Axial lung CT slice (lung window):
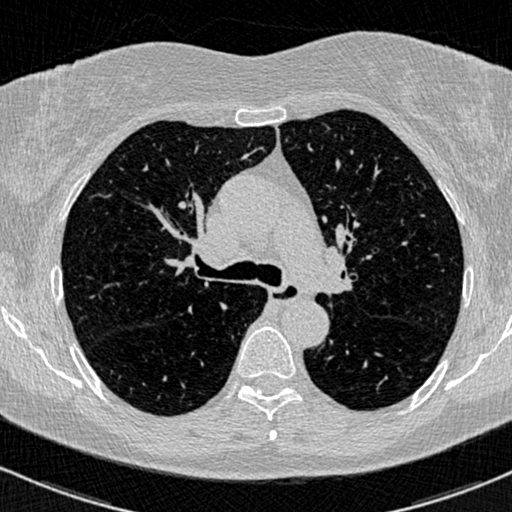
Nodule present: no